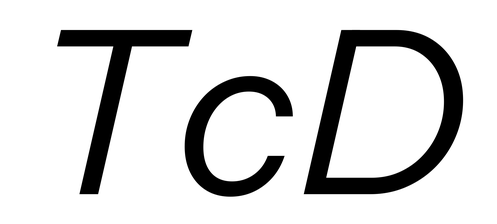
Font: InstrumentSans-Italic_Italic